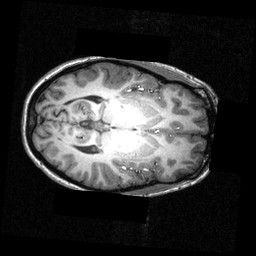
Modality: T1w
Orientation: axial
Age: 21
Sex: female
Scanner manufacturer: siemens
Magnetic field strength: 3.951 T
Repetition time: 1.5 s
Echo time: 0.00335 s